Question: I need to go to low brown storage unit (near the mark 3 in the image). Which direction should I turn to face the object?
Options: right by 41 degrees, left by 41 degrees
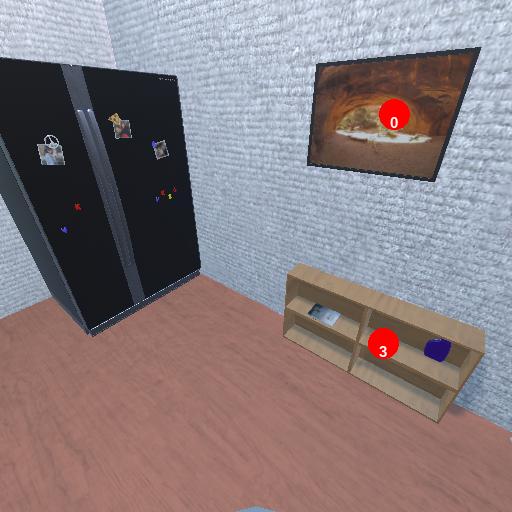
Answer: right by 41 degrees